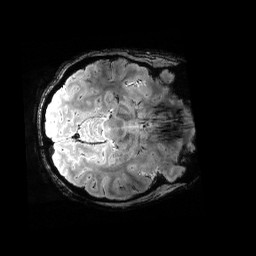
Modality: T2starw
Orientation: axial
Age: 23
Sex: female
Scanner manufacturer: siemens
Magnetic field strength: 6.98 T
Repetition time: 4.91 s
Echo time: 0.016 s